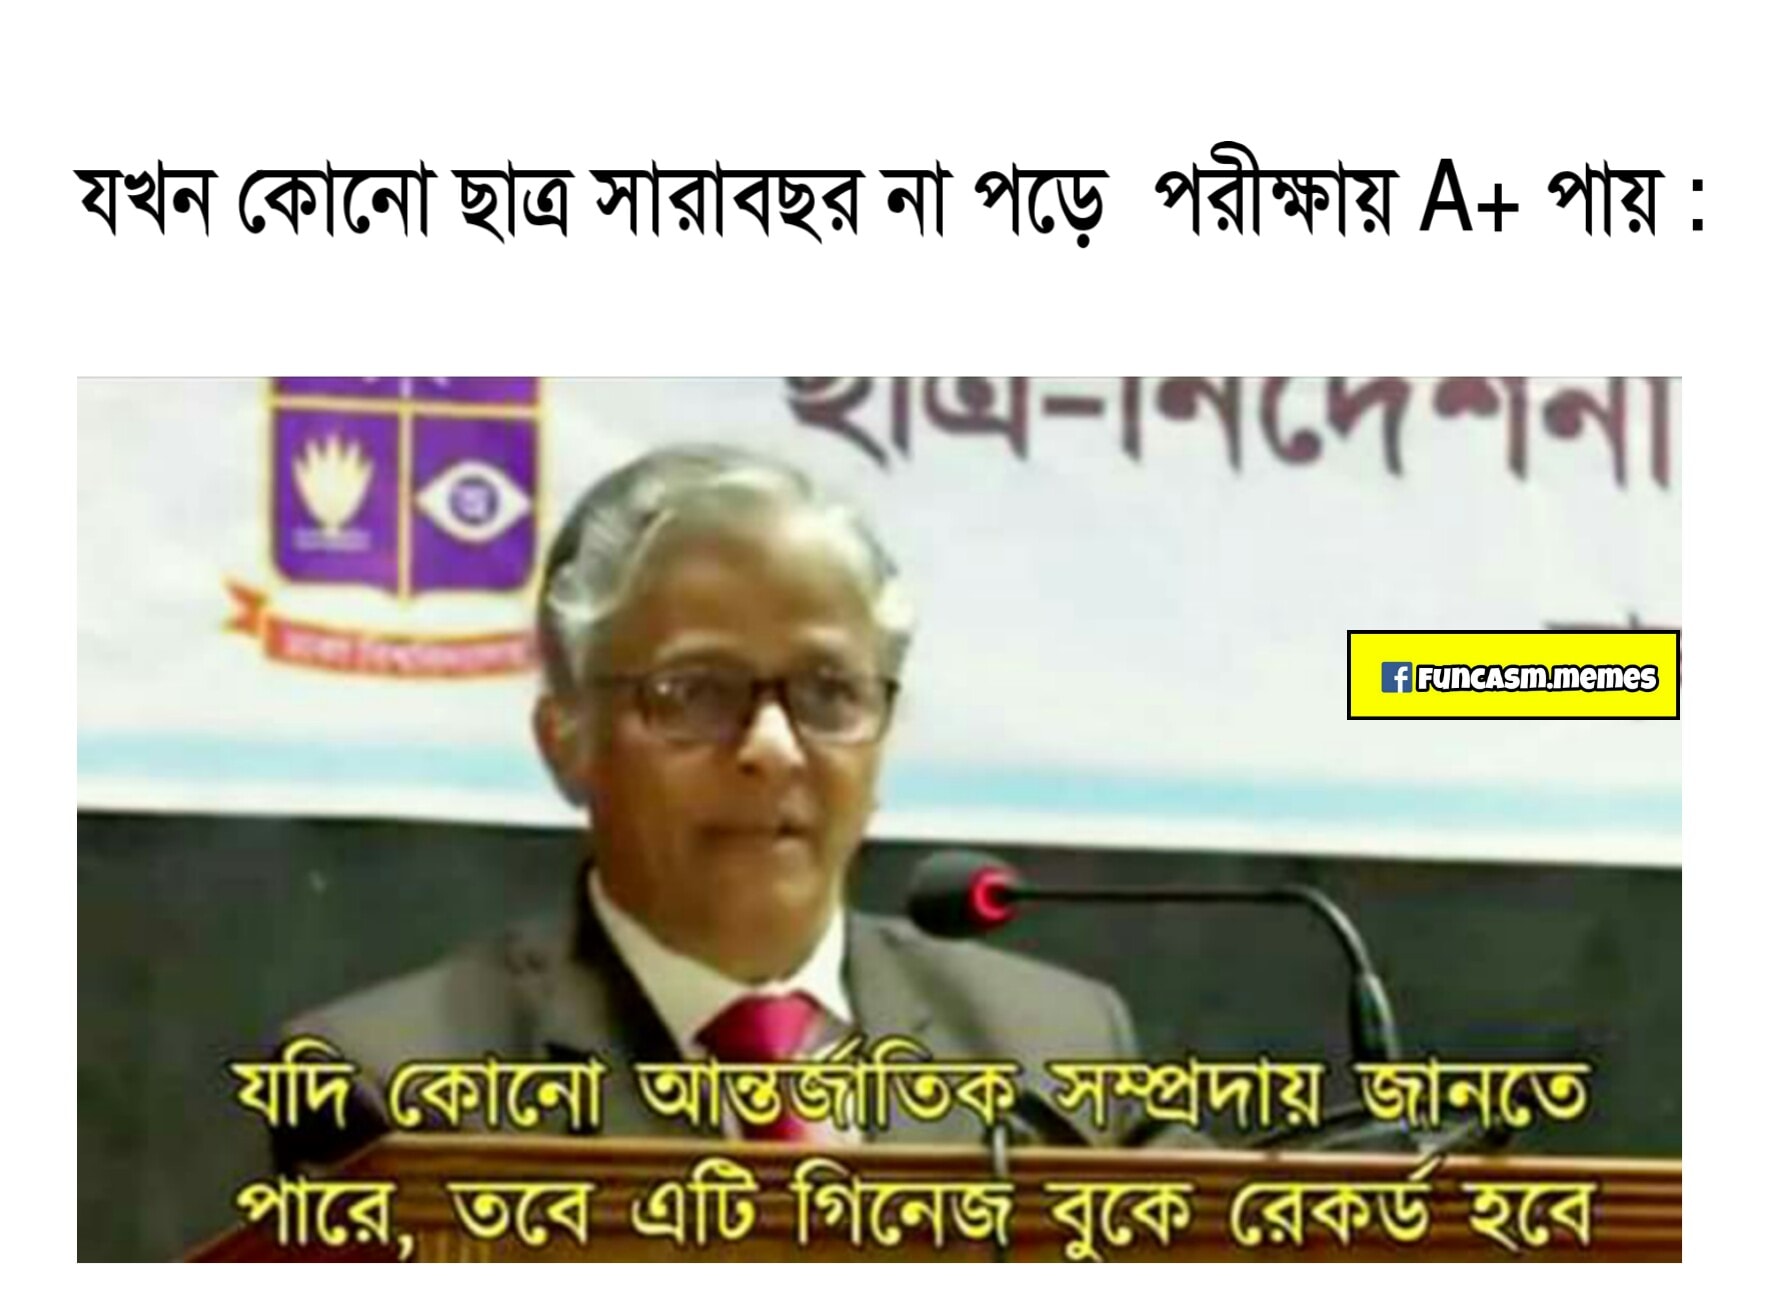
Caption: যখন কোনো ছাত্র সারাবছর না পড়ে পরীক্ষায় A+  পায় :   যদি কোনো আন্তর্জাতিক সম্প্রদায় জানতে পারে, তবে এটি গিনেজ বুকে রেকর্ড হবে
Label: non-hate